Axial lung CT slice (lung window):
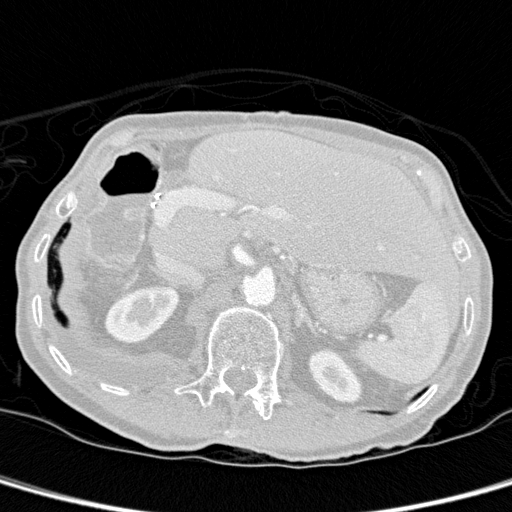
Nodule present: no